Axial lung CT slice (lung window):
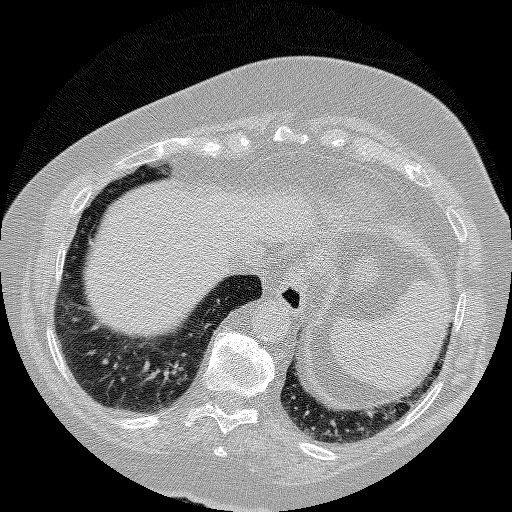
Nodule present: no